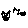
Label: cat